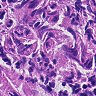
Metastatic tissue present: yes